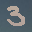
Label: 3